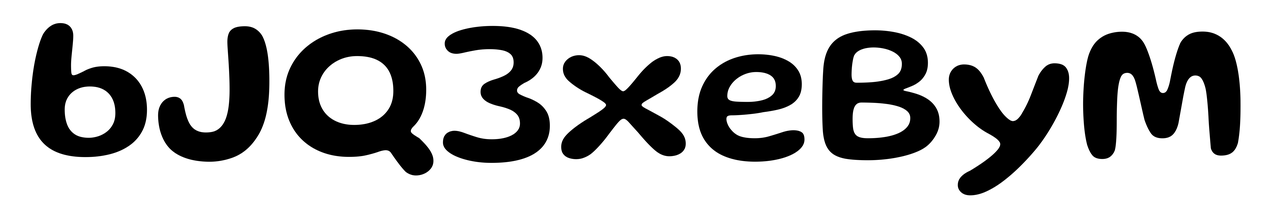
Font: Gluten_Medium